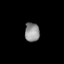
Tissue: lung
Cell type: Epithelial cells
Senescence score: 0.1769
Nuclear area (px): 271
Mean DAPI intensity: 145.52